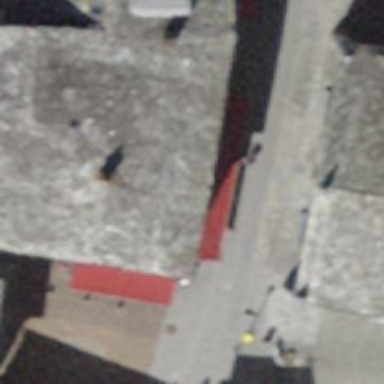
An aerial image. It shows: Cafe.